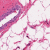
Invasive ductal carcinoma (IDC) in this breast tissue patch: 0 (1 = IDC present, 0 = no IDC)